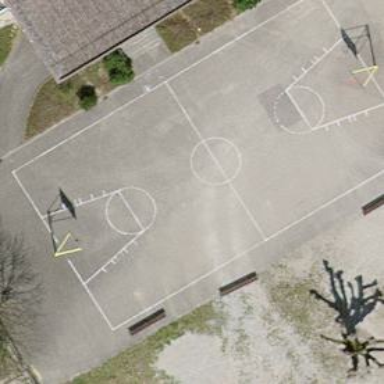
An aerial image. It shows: Basketball court on pitch.